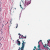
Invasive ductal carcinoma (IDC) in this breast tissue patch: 0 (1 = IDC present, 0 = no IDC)